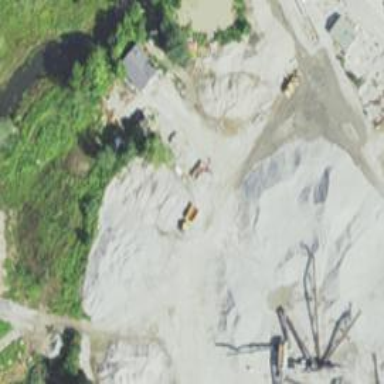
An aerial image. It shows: Quarry area.